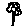
Label: flower